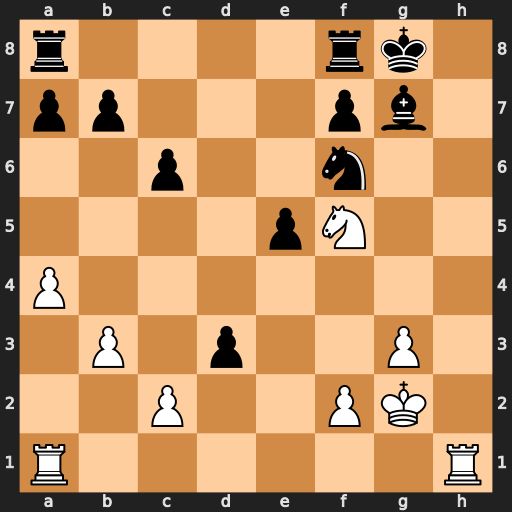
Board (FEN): r4rk1/pp3pb1/2p2n2/4pN2/P7/1P1p2P1/2P2PK1/R6R
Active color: w
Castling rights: -
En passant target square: -
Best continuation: Ne7#